Interaction volume radius: 5 \u00c5
Interaction volume height: 15 \u00c5
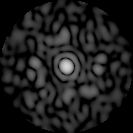
Disorder parameter: 0.8508